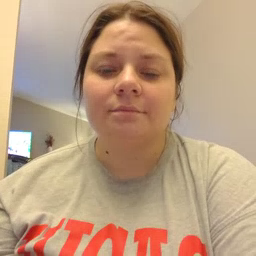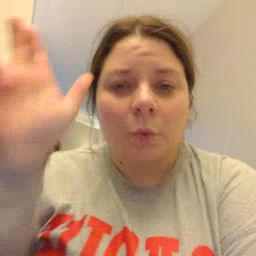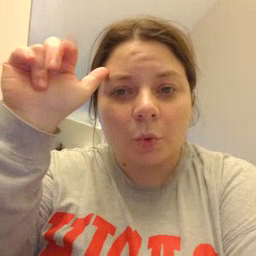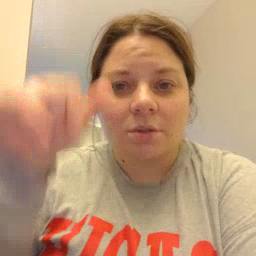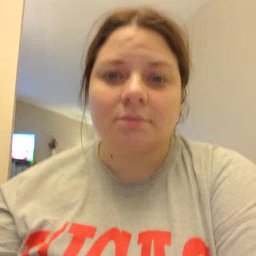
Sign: horse